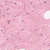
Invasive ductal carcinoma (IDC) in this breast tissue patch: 0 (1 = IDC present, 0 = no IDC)